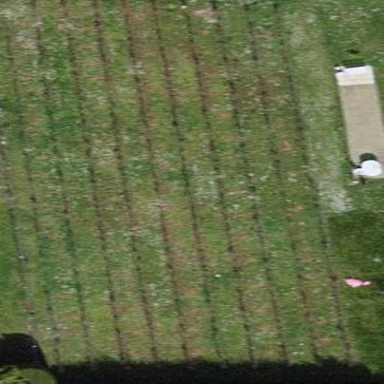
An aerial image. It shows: Vineyard growing grapes.